Aerial crown-view tile of a tropical tree (Barro Colorado Island, Panama), acquired 20250512:
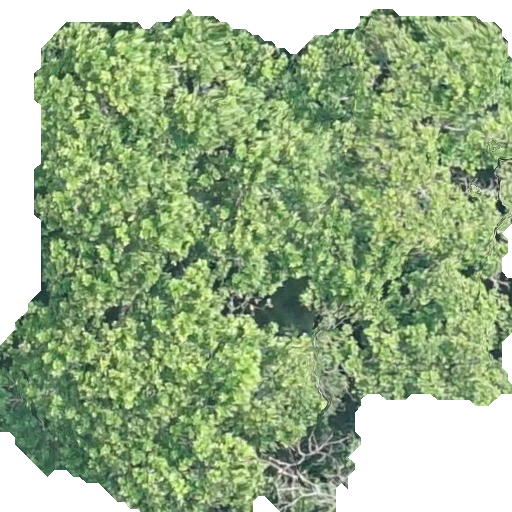
Species: Anacardium excelsum
GBIF accepted scientific name: Anacardium excelsum
Crown area: 316.931 m²